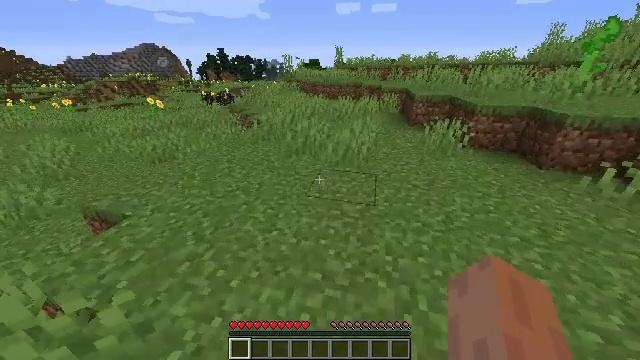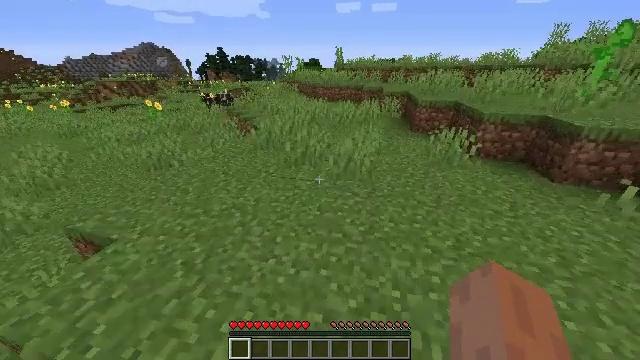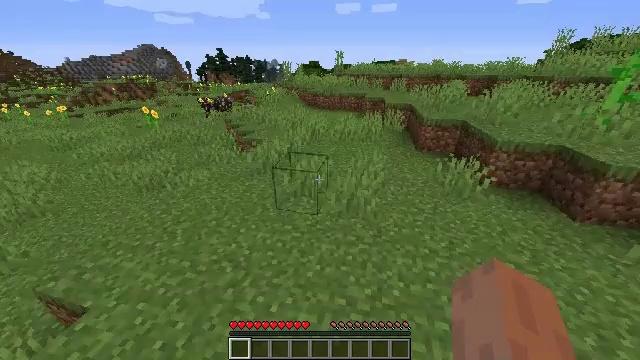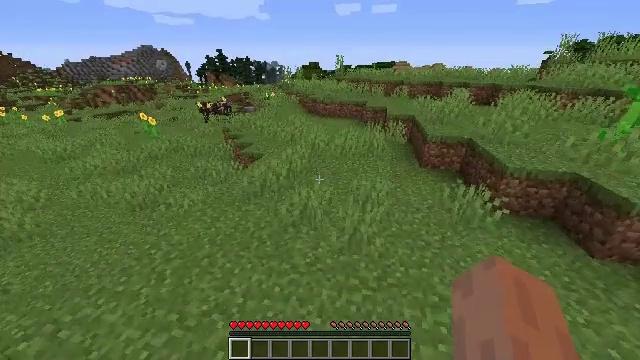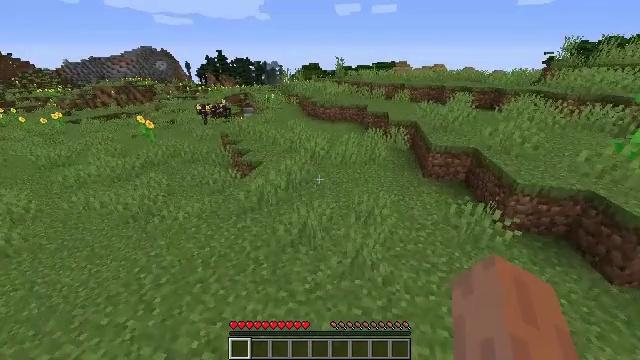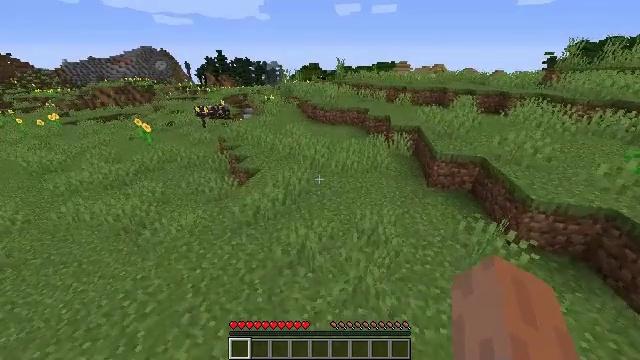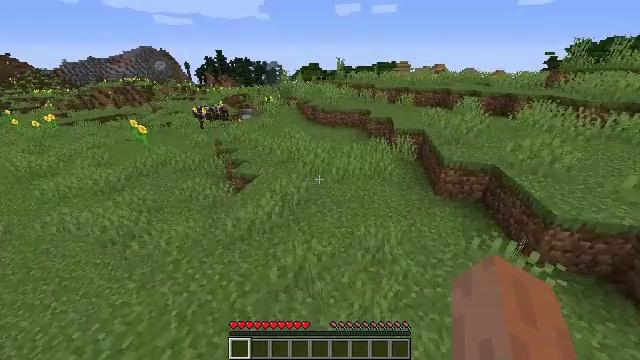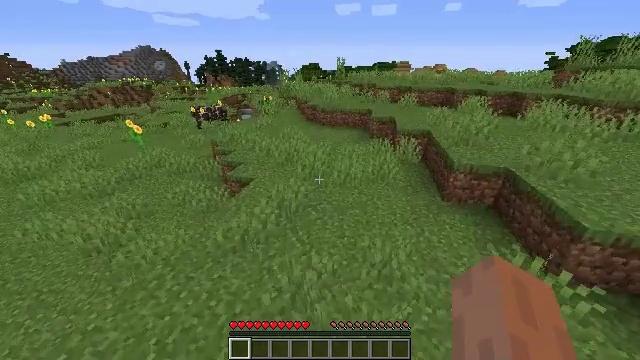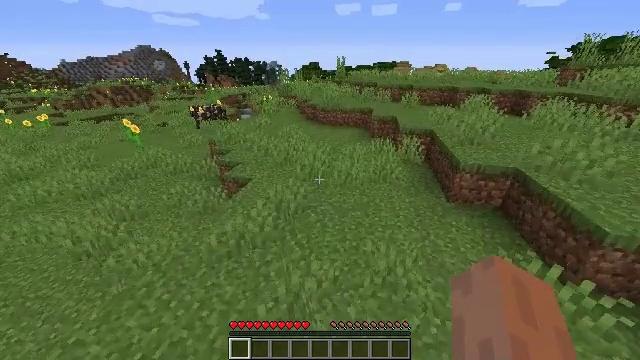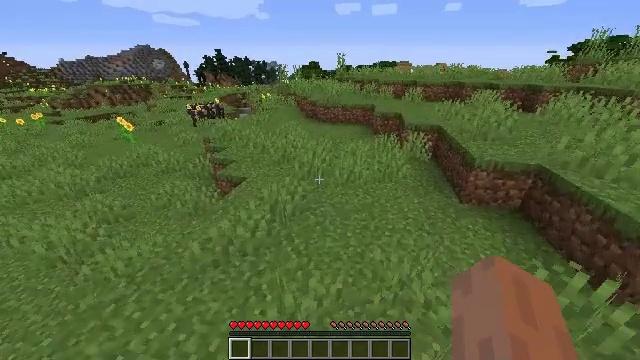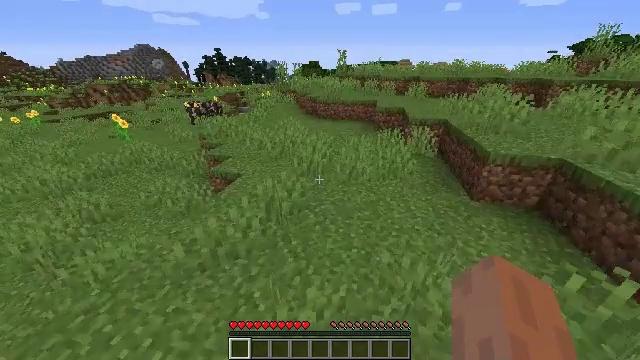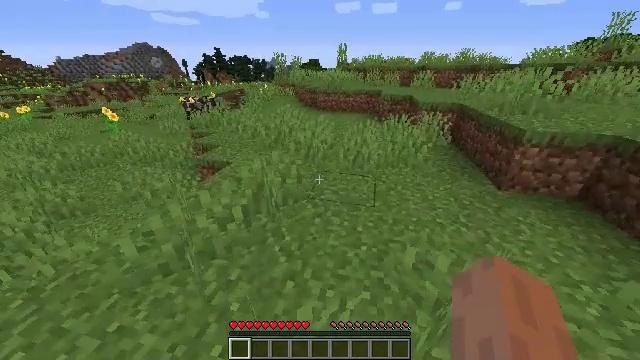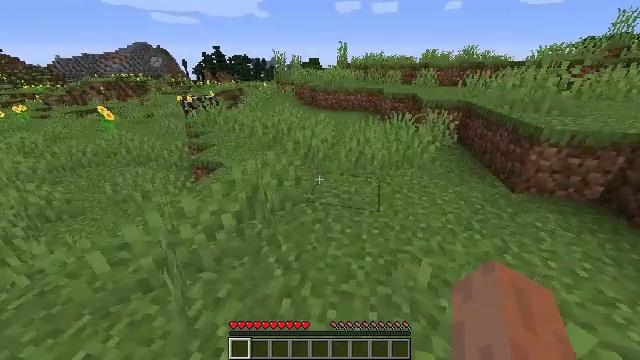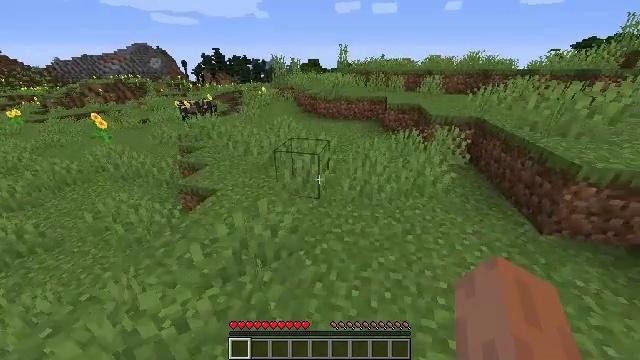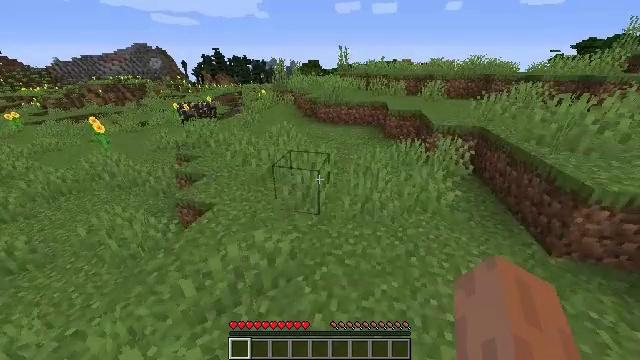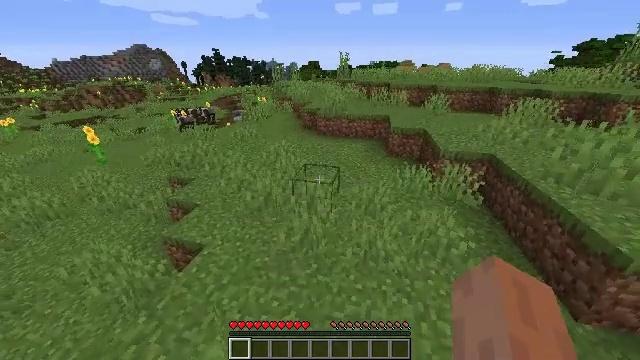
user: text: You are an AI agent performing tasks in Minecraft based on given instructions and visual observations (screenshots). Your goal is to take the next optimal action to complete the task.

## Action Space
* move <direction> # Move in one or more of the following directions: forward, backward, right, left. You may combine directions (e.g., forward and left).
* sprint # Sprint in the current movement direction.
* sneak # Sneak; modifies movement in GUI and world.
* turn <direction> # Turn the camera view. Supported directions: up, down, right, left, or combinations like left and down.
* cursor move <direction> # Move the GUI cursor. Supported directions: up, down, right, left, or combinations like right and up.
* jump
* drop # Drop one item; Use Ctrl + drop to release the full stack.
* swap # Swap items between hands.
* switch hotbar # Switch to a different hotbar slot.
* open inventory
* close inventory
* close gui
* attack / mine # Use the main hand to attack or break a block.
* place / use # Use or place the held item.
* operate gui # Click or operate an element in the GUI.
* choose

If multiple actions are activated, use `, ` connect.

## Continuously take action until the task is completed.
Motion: motion action
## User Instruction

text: Gather some oak planks.
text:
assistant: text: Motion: move forward, jump
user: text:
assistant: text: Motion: move forward, jump
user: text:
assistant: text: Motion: move forward, jump
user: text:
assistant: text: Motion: move forward, jump
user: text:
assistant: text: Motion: move forward, jump
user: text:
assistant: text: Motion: move forward, jump
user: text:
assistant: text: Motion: move forward, jump
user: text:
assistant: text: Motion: move forward, jump
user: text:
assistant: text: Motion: move forward, jump
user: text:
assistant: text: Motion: move forward, jump
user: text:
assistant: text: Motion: move forward, jump
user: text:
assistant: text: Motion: move forward, jump
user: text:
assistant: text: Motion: move forward, jump
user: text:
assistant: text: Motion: move forward, jump
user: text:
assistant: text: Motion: move forward, jump
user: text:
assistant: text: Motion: move forward, jump
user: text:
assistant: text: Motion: move forward, jump
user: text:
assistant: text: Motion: move forward, jump
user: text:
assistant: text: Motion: move forward, jump
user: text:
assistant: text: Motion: move forward, jump
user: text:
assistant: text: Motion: move forward, jump
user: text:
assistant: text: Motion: move forward, jump
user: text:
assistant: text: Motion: move forward, jump
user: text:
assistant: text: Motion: move forward, jump
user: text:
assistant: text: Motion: move forward, jump
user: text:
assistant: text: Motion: move forward, jump
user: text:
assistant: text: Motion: move forward, jump
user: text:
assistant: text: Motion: move forward, jump
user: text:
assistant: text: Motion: move forward, jump
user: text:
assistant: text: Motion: move forward, jump